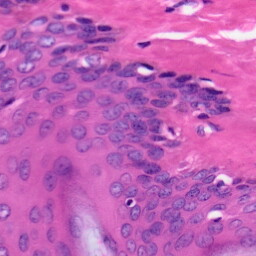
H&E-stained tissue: Skin